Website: lowes
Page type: order-returns
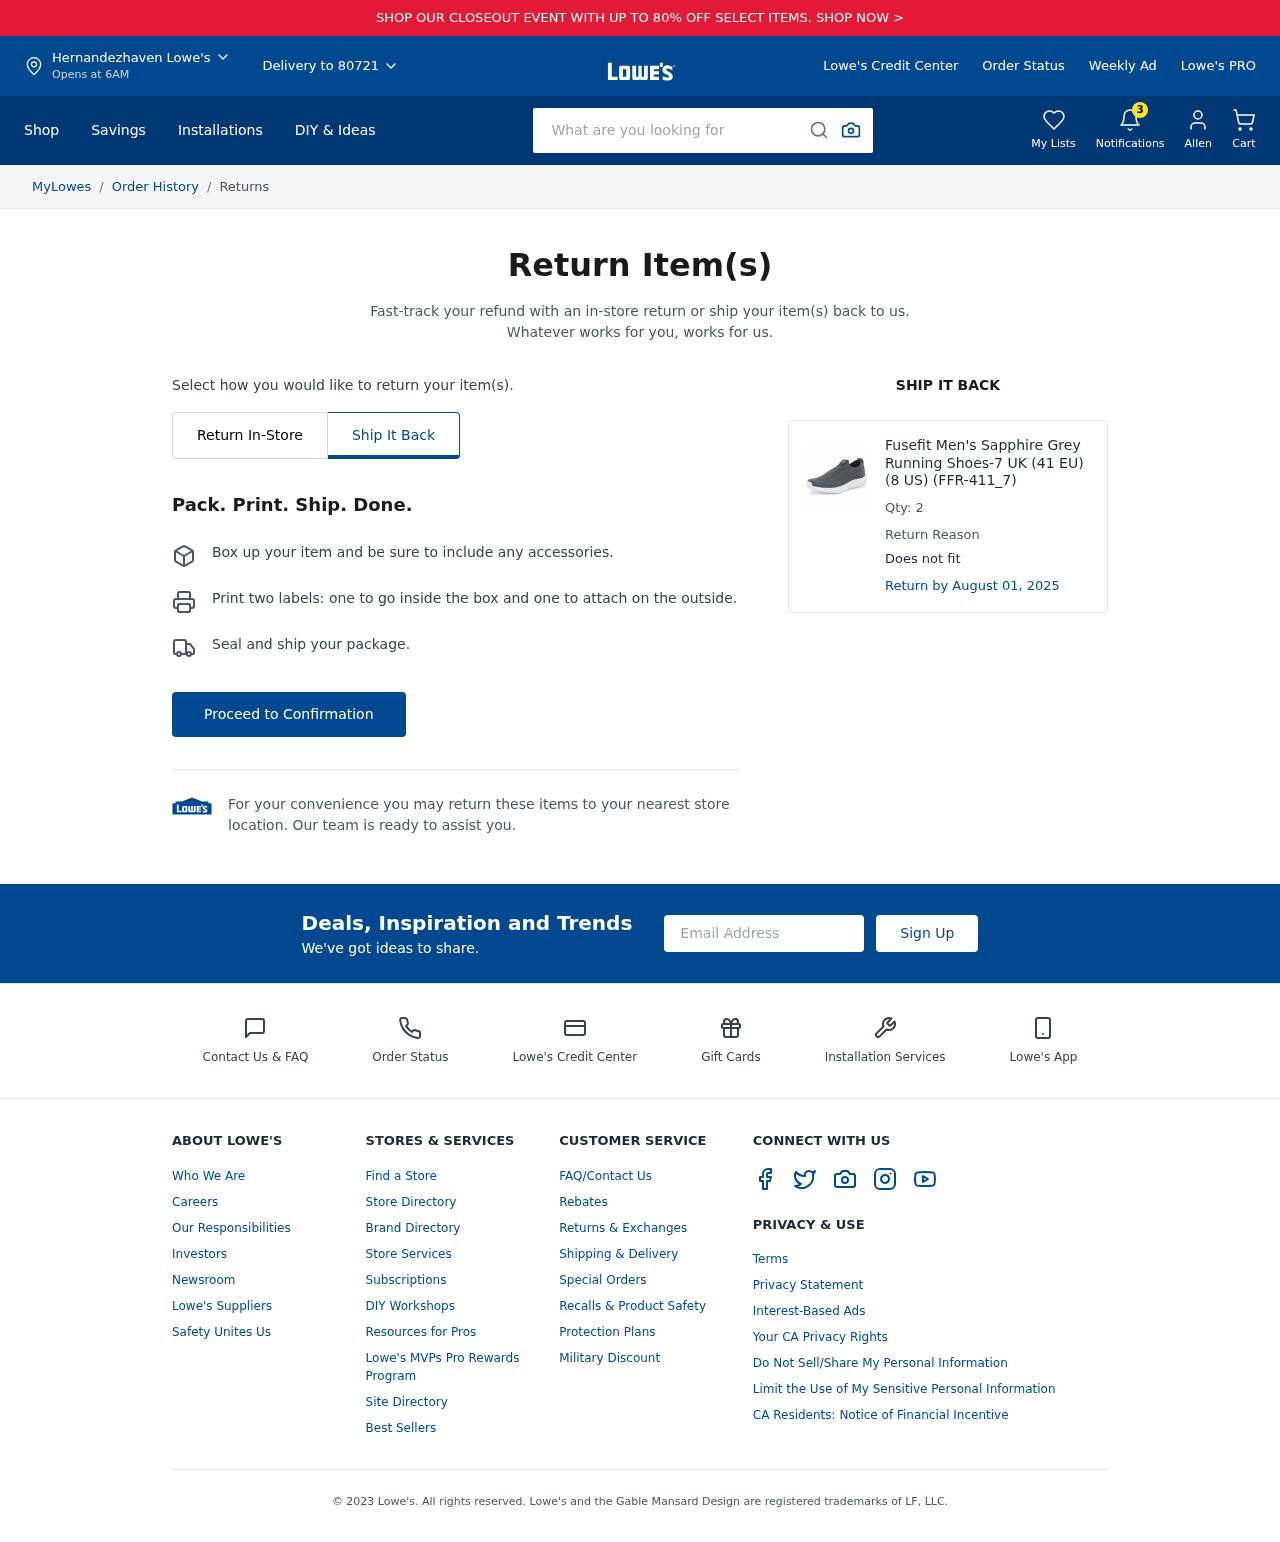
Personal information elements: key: PII_CITY
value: Hernandezhaven
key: PII_EMAIL
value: allen_brown@gmail.com
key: PII_FIRSTNAME
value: Allen
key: PII_POSTCODE
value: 80721
Product elements: key: PRODUCT1_NAME
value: Fusefit Men's Sapphire Grey Running Shoes-7 UK (41 EU) (8 US) (FFR-411_7)
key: PRODUCT1_QUANTITY
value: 2
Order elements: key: ORDER_RETURN_BY_DATE
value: August 01, 2025
Search elements: key: HEADER_SEARCH
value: What are you looking for
Other elements: key: NOTIFICATION_COUNT
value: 3